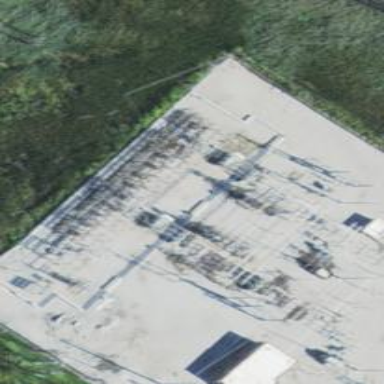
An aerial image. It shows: Outdoor distribution level power substation.